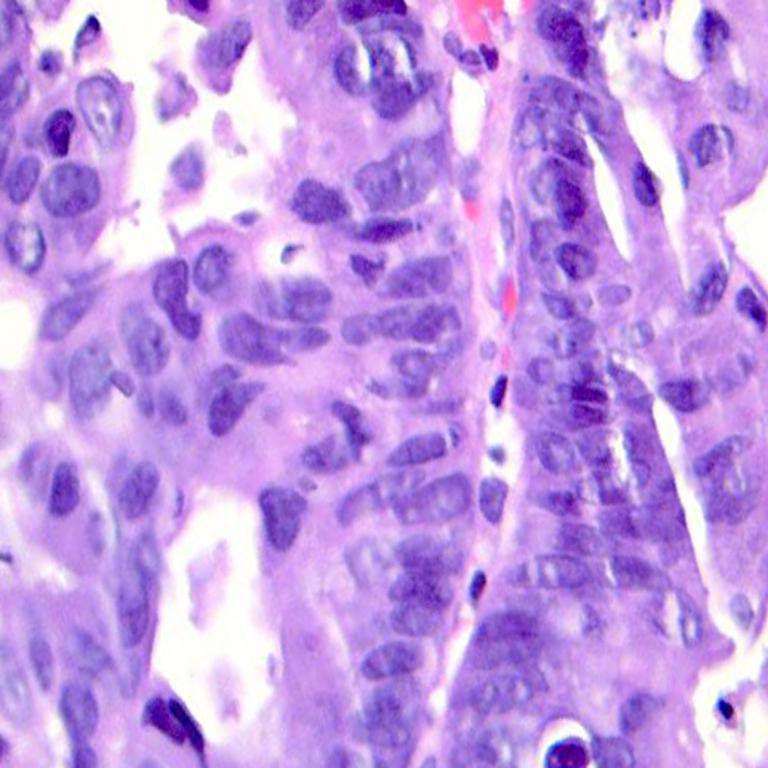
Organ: colon
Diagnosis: adenocarcinomas